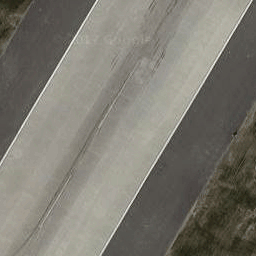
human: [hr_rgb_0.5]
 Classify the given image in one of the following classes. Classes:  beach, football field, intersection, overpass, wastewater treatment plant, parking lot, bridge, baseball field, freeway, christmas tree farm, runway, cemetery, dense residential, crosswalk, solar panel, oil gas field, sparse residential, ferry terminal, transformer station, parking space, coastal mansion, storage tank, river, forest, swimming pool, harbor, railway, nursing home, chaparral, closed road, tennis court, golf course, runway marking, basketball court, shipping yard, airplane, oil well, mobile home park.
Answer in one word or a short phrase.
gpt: runway